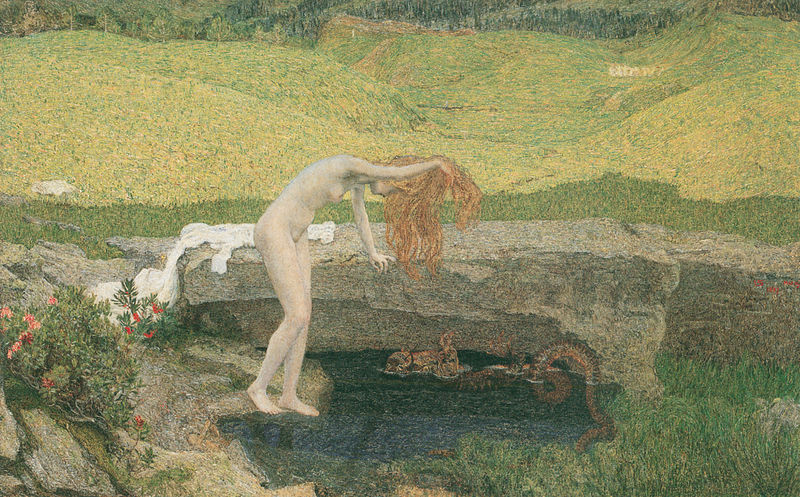
Titel: La Vanità/ Vanitas
Künstler: Giovanni Segantini
Institution: Zürich, Kunsthaus
Schlagwörter: akt, gemälde, nackt, baden, badende, gelb, grün, impressionismus, landschaft, teich, ufer, blumen, frau, haar, kleid, orange, blüten, gras, rot, tier, tuch, wiese, stehen, stein, bach, feld, hügel, strauch, brücke, haare, pflanze, wald, pfütze, mauer, bad, waschen, mohn, schlange, weißes gewand, beugen, rote haare, tümpel, stützend, drache, quelle, nckt, abgestützt